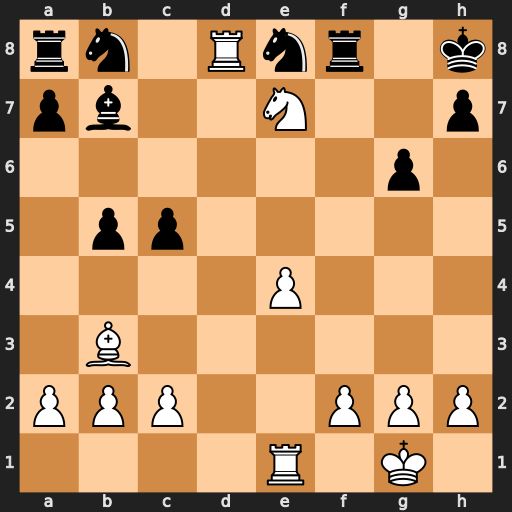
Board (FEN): rn1Rnr1k/pb2N2p/6p1/1pp5/4P3/1B6/PPP2PPP/4R1K1
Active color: w
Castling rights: -
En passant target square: -
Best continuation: Bd5 Na6 Rxa8 Bxa8 Bxa8